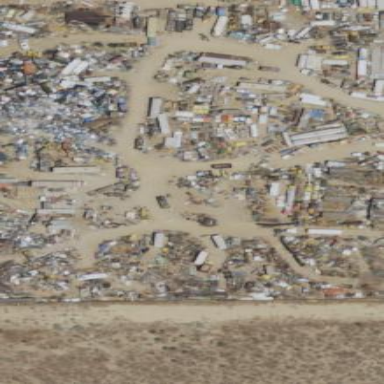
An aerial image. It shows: Scrap yard situated in industrial area.